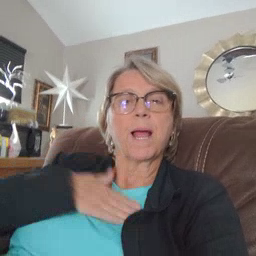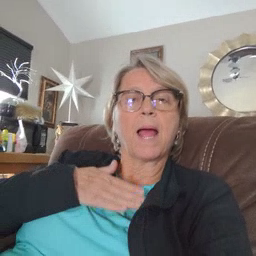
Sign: minemy